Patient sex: M
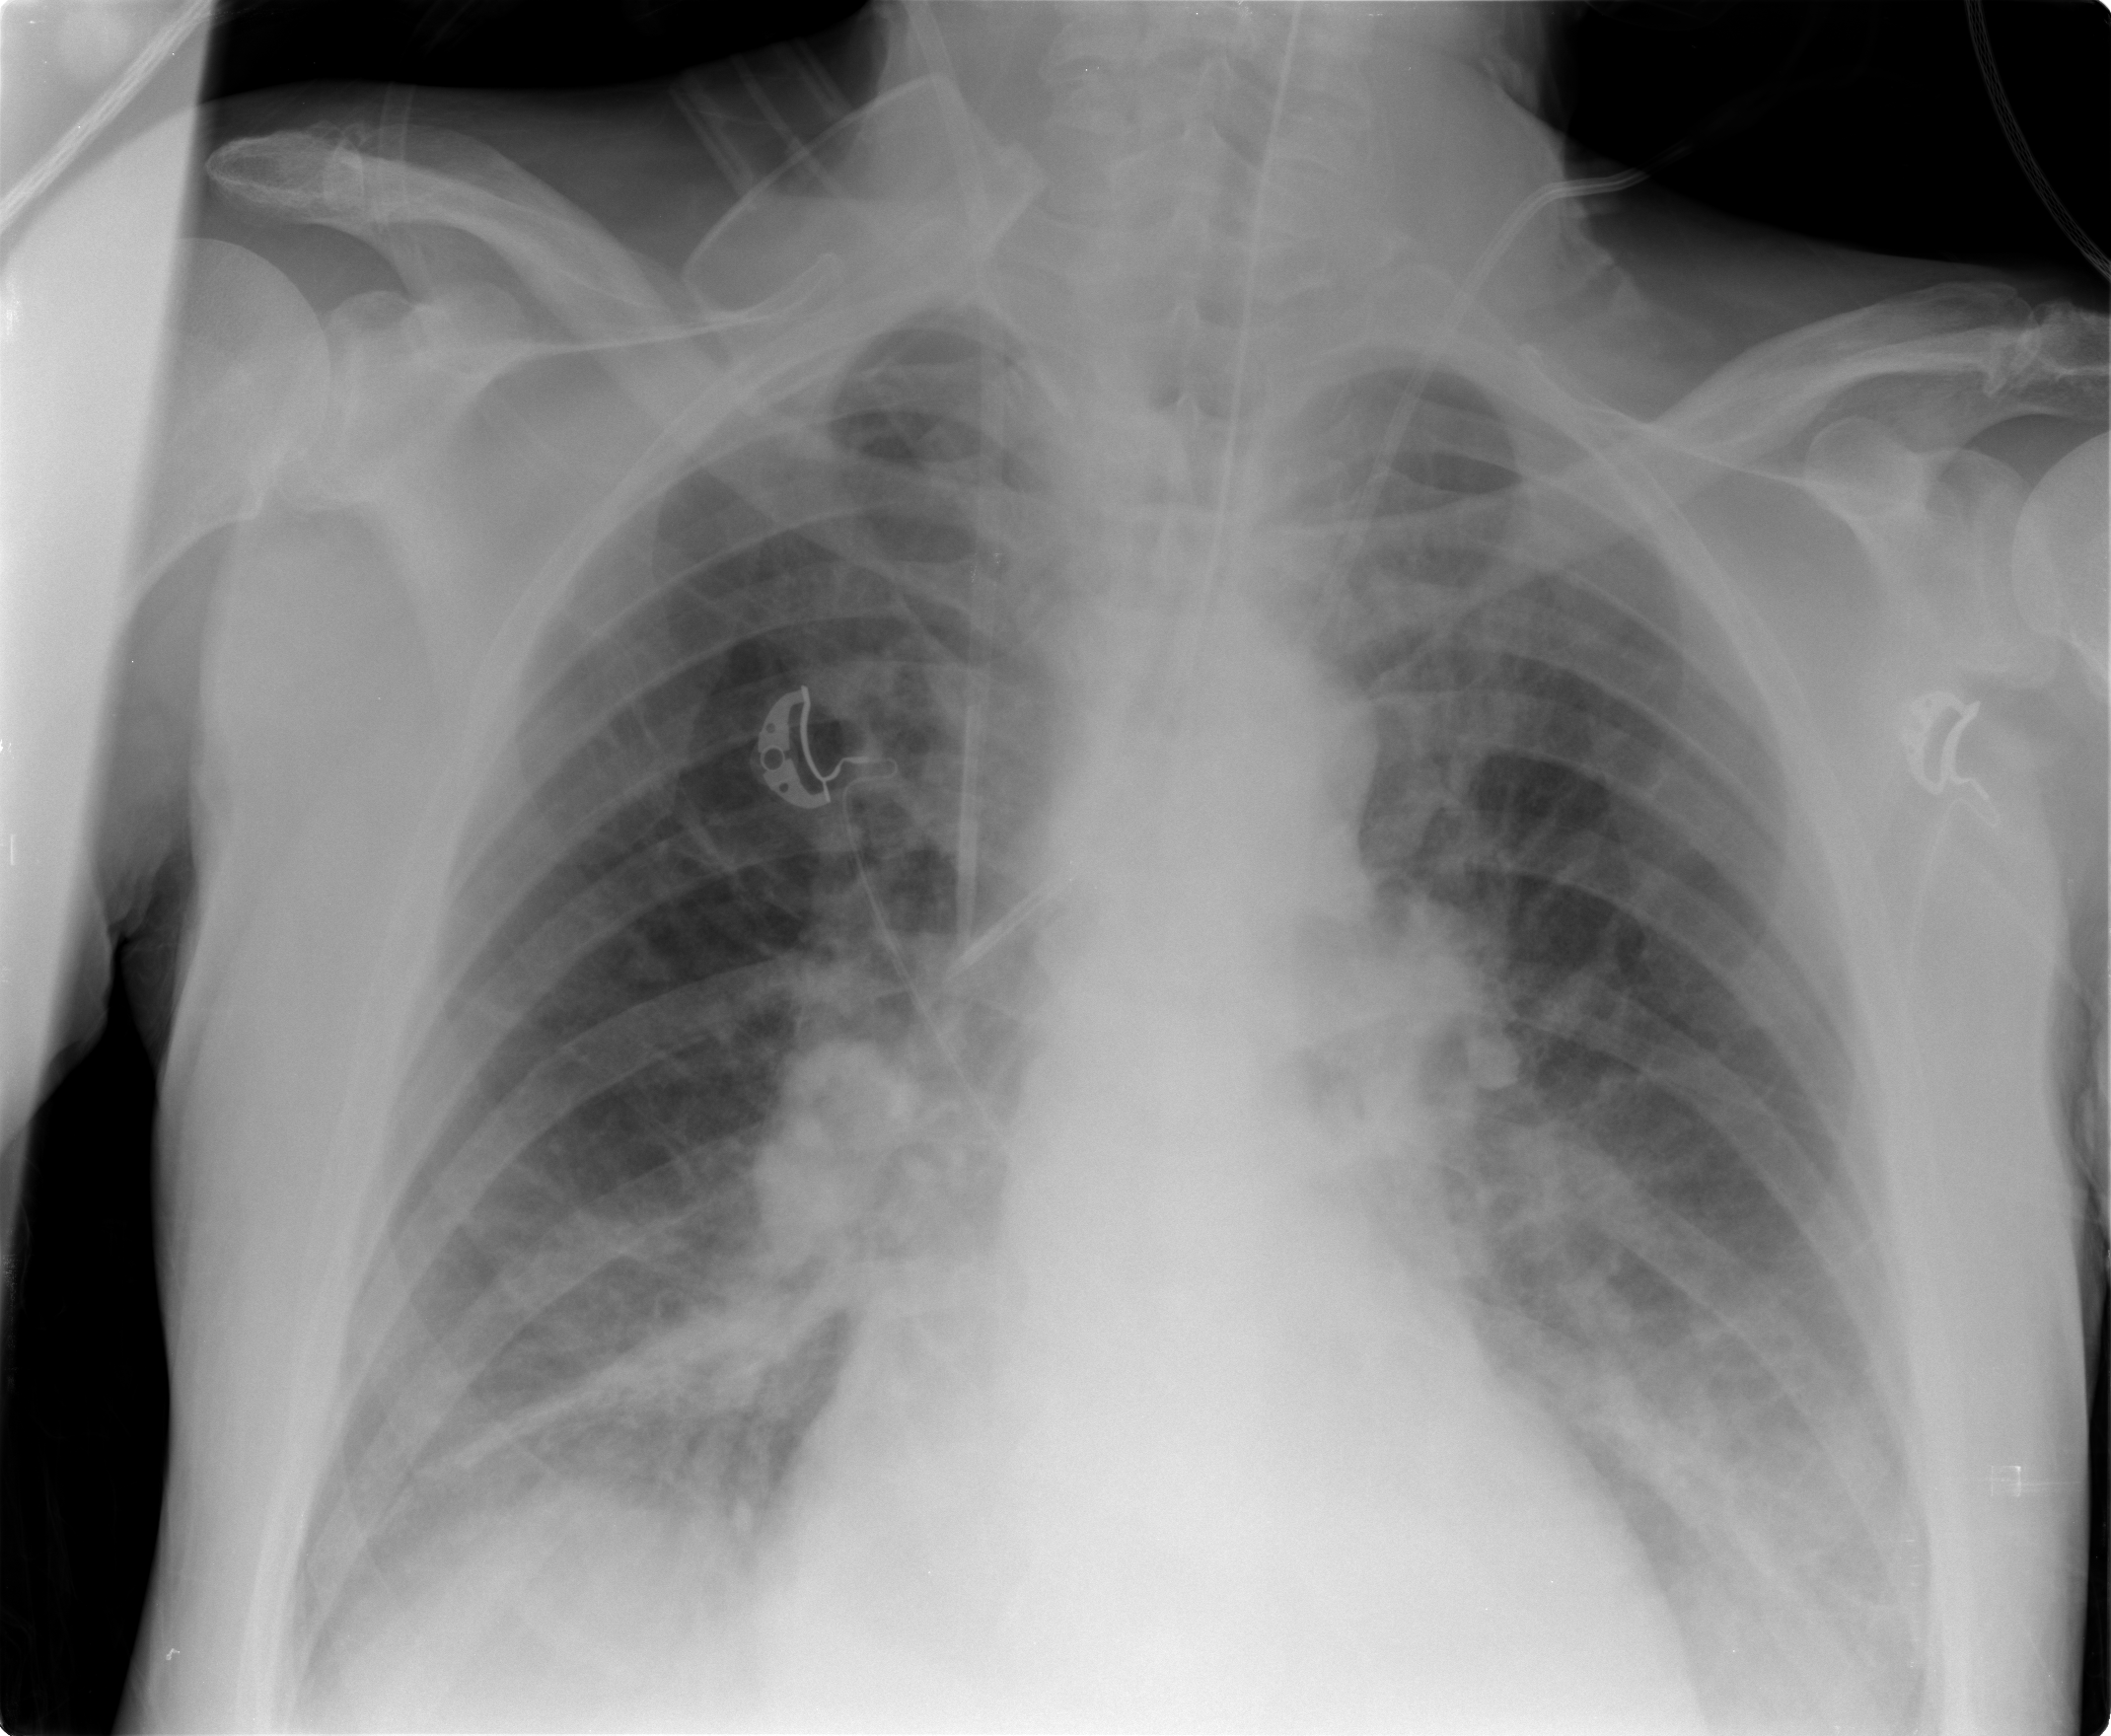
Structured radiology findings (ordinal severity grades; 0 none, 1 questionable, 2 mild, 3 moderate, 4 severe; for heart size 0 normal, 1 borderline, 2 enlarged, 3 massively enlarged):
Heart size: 2
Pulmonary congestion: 1
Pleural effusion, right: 2
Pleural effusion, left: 2
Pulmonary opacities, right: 2
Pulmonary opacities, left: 0
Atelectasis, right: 2
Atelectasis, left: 2